Current action and preconditions to check: trajectory_clear

Your task: For each precondition in the list above, predict whether it will hold at this action.

Consider the current scene as observed from the mobile robot's camera, and analyze the predicted future states of all dynamic agents (e.g., people, animals, vehicles, or any moving entities) within the NEXT SECOND.

IMPORTANT: Only answer "very likely" if you are absolutely certain—based on strong, clear evidence—that a dynamic agent will violate the precondition in the predicted future state. Do NOT answer "very likely" for unlikely, ambiguous, or low-probability risks.

Ask yourself for each precondition: Is there a high probability, with clear and convincing evidence, that the predicted future states of any dynamic agent will interfere with the predicted future state of the currently executing action within the NEXT SECOND, causing that precondition to fail?

Assess the risk level based on these predictions. Use "likely" or "very likely" if motions create a clear risk of interference.

Use "neutral" or "improbable" if agents are nearby but their predicted paths are clearly diverging or non-conflicting.

Failure Risk Categories: "very improbable", "improbable", "neutral", "likely", "very likely"

Answer Format: Output ONLY the probability_of_failure value from these categories: "very improbable", "improbable", "neutral", "likely", "very likely"

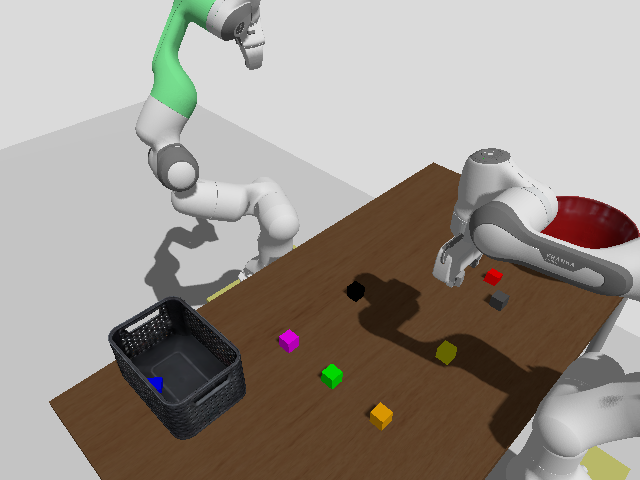

Answer: very improbable